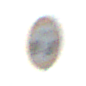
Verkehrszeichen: VerbotUnterschreitenMindestabstand
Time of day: Night
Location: Outdoor (Nature)
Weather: Clear
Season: NotSpecified
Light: Natural